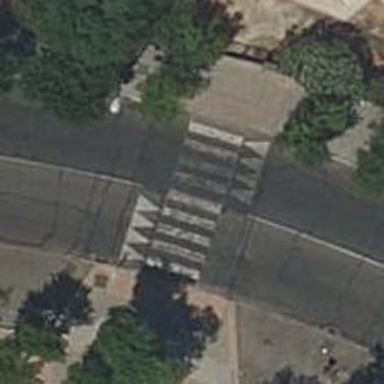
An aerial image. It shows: Pedestrian crossing with zebra markings on the footway.